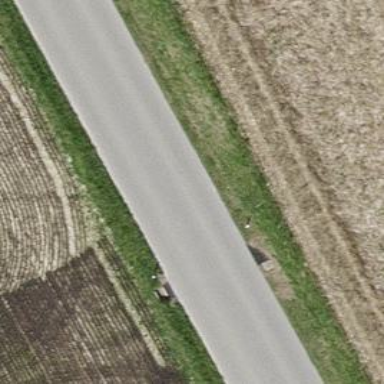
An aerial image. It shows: Tertiary road.